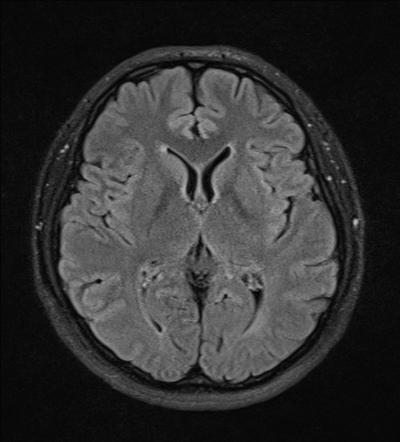
Label: notumor